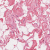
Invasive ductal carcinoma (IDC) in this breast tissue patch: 0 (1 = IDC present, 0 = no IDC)